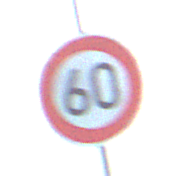
Verkehrszeichen: Geschwindigkeit60
Umgebung: Outdoor, RoadRail
Tageszeit: SunriseSunset
Wetter: PartlyCloudy
Licht: Natural
Jahreszeit: NotSpecified
Kontrast: LowContrast